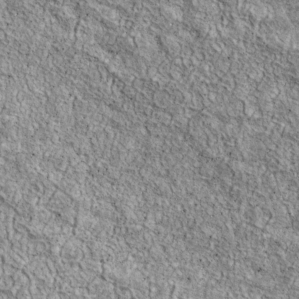
Label: non_frost